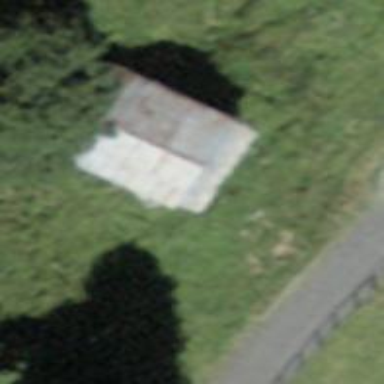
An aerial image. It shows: Rural barn.